Question: I am implementing Asynchronous nature on server and client side.
Created the WCF service (Hosted as Windows Service). Service has two methods Begin method takes the AsyncCallback. Service successfully installed and started on machine.
Server:
'''
[ServiceContract]
public interface IAdminService
{
[OperationContract(AsyncPattern = true)]
IAsyncResult BeginMyWork(int number1, int number2, AsyncCallback callback, object state);
int EndMyWork(IAsyncResult result);
}
'''
On the Client side, added the service reference, it shows only one method "MyWork".

ClientSide:
'''
var service = new AdminService.AdminServiceClient();
'''
Unable to see the BeginMyWork method on the object created on client side.
How I can call BeginMyWork and pass the AsyncCallback delegate?
I have referred post to implement async: <URL>
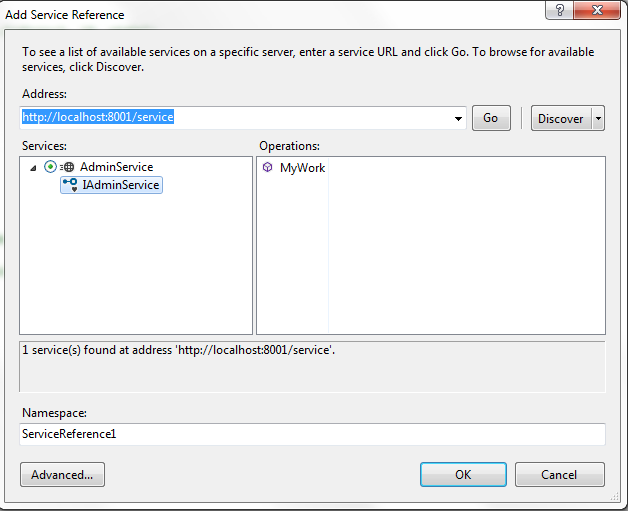
Answer: Got the answer. Missed one step while configuring the service.
Select "Generate asynchronous operations" radio button.